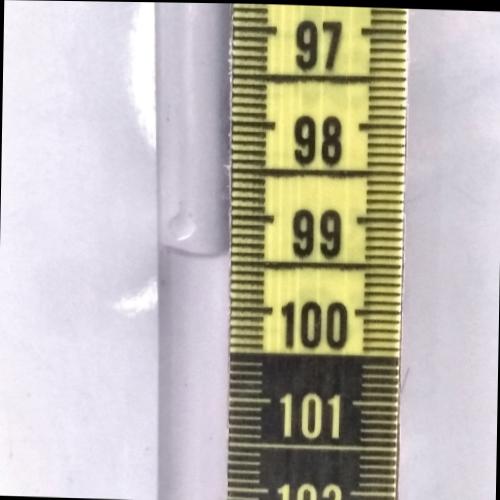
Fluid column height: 99.4 cm